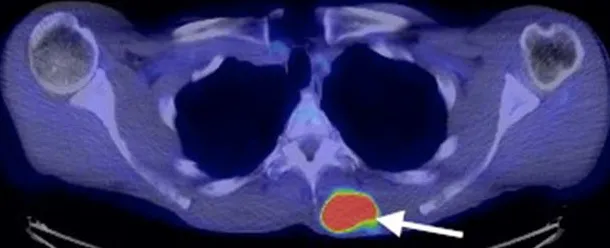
PET-CT confirms the presence of an FDG avid soft tissue mass in the left trapezius muscle.
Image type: radiology (pet)